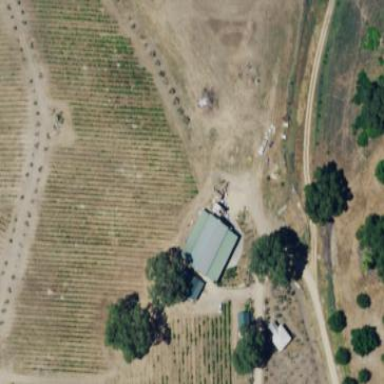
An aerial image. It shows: Vineyard where grapes are grown.